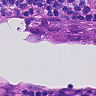
Metastatic tissue present: yes